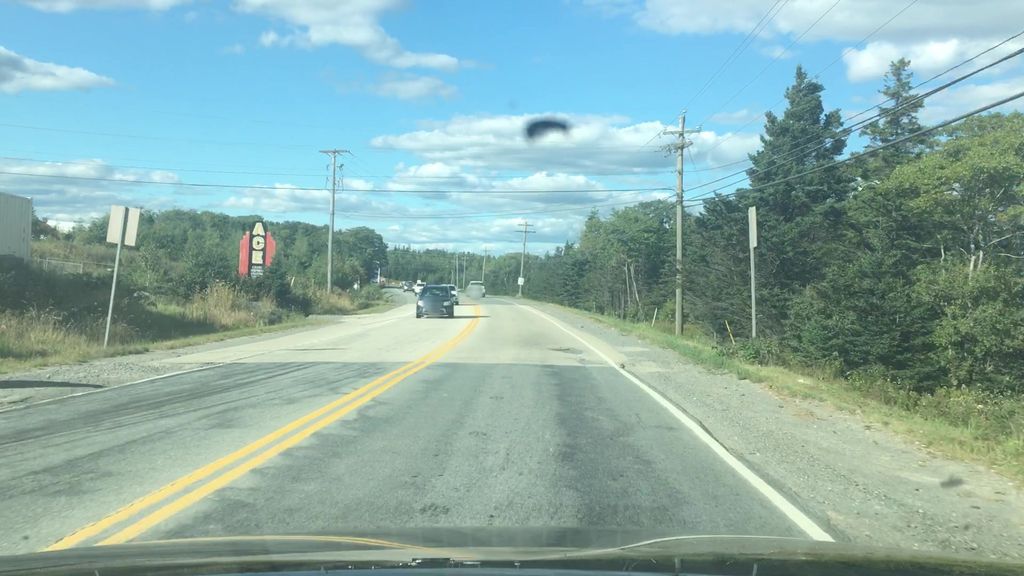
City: halifax